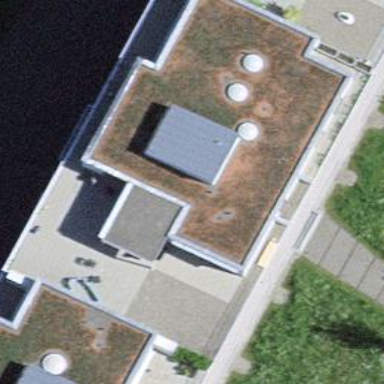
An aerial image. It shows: Building with apartments and flat roof.